Question: What am I doing wrong? I have application, which run normally, but when I press button in Win 7 (search in Google) that assigns
'hl.NavigateUri = new Uri("http://www.google.com.ua/#hl=ru&source=hp&biw=1280&bih=933&q=");'
it Crashes. What am I doing wrong? On Windows XP SP3 machine it normally works..
'''
private void button1_Click(object sender, RoutedEventArgs e)
{
try
{
bool google = true;
if (((Button)sender).Content.ToString() == "Google")
google = true;
else
google = false;
Run run1 = new Run(textBox1.Text);
Hyperlink hl = new Hyperlink(run1);
TextBlock tb = new TextBlock();
//Label label1 = new Label();
//label1.Content = textBox1.Text;
//label1.Tag = ;
if (google)
hl.NavigateUri = new Uri("http://www.google.com.ua/#hl=ru&source=hp&biw=1280&bih=933&q=");
else
hl.NavigateUri = new Uri("http://yandex.ua/yandsearch?text=");
hl.Tag = i;
hl.Click += new RoutedEventHandler(hl_Click);
tb.Inlines.Add(hl);
tb.Inlines.Add(" ");
wrapPanel1.Children.Add(tb);
if (google)
{
col1_links.Add("http://www.google.com.ua/#hl=ru&source=hp&biw=1280&bih=933&q=" + HttpUtility.UrlEncode(textBox1.Text));
}
else
{
col1_links.Add("http://yandex.ua/yandsearch?text=" + HttpUtility.UrlEncode(textBox1.Text));
}
col1_texts.Add(textBox1.Text);
webBrowser1.Navigate(col1_links[i].ToString());
i++;
SaveData();
}
catch (Exception ex)
{
MessageBox.Show(ex.Message);
}
}
'''
I got the following error:

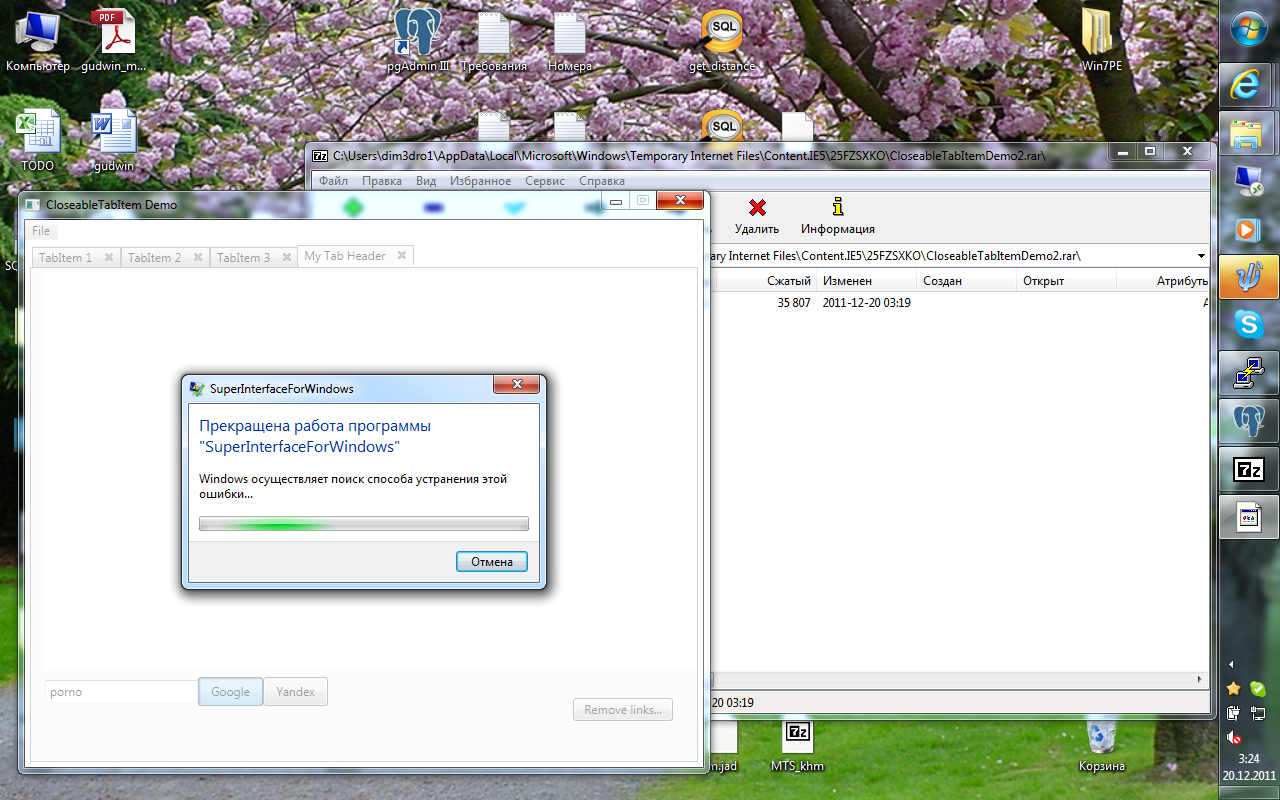
Answer: I can rewrite your code in a few lines:
'''
private void button1_Click(object sender, RoutedEventArgs e)
{
try
{
var google = ((Button)sender).Content.ToString() == "Google";
var run1 = new Run(textBox1.Text);
var hl = new Hyperlink(run1)
{
NavigateUrl = google ? "http://www.google.com.ua/#hl=ru&source=hp&biw=1280&bih=933&q=" :
"http://yandex.ua/yandsearch?text=";
Tag = i;
};
var tb = new TextBlock();
hl.Click += new RoutedEventHandler(hl_Click);
tb.Inlines.Add(hl);
tb.Inlines.Add(" ");
wrapPanel1.Children.Add(tb);
col1_links.Add(hl.NavigateUrl + HttpUtility.UrlEncode(textBox1.Text));
col1_texts.Add(textBox1.Text);
webBrowser1.Navigate(col1_links[i].ToString());
i++;
SaveData();
}
catch (Exception ex)
{
MessageBox.Show(ex.Message);
}
}
'''
Try to be more professional ;) . First of all, NavigateUrl is "string" (not Uri), try to use this (not NavigateUri). Second thing is there is no "i" variable, where is it?